Field crop: maize
Growth stage: 2
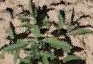
Species: atriplex